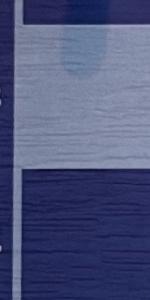
Label: Empty